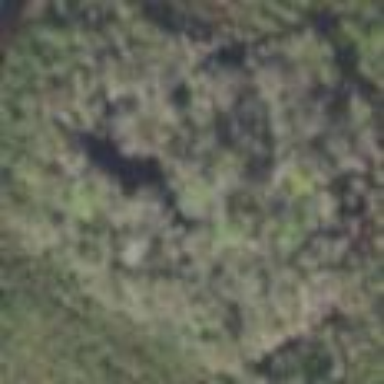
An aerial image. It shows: Swampy wetland area.